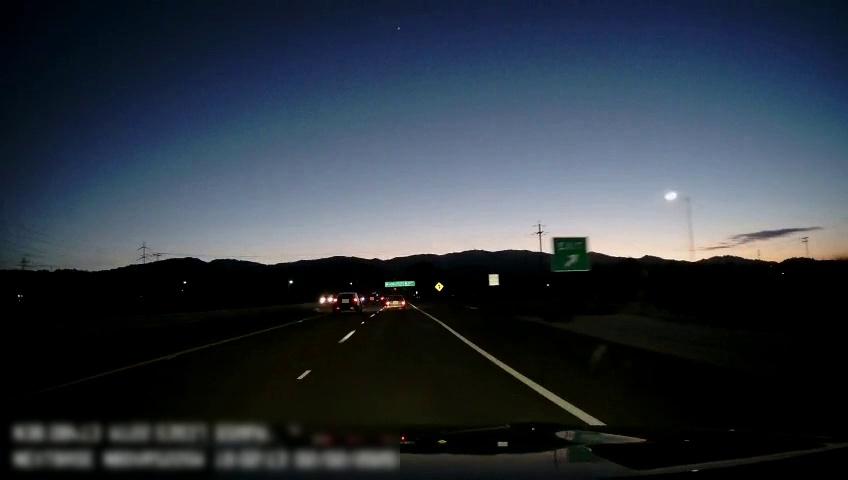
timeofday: Dusk/Dawn/Twilight
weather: Other
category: Drivable Space
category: Vehicles | SUV
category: Vehicles | Car
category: Vehicles | Car
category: Lanes | Alternate Lane
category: Lanes | Current Lane
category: Lanes | Alternate Lane
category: Traffic | Signs
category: Traffic | Signs
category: Traffic | Signs
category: Traffic | Signs
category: Traffic | Signs